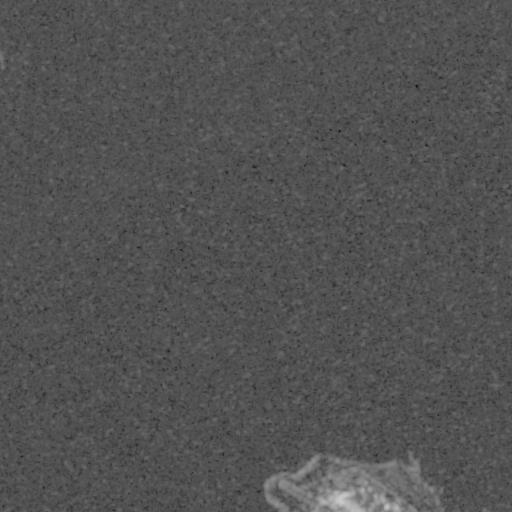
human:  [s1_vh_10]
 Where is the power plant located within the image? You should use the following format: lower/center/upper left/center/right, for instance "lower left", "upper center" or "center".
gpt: The power plant is located in the lower right of the image.
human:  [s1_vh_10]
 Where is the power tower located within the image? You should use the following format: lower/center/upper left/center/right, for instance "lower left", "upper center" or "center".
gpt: The power tower is located in the lower right of the image.
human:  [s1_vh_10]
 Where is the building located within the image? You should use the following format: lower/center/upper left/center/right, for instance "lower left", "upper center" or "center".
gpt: The building is located in the lower right of the image.
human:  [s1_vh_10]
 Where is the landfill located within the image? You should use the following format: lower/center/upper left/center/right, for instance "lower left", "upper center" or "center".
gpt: There is no landfill in the image.

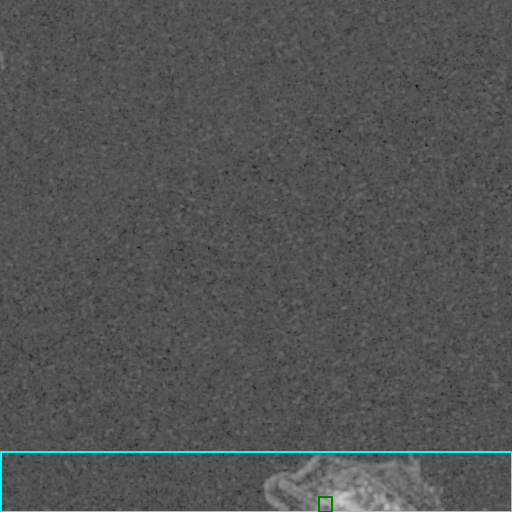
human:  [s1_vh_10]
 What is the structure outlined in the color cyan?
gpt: The structure outlined in cyan is a power plant.
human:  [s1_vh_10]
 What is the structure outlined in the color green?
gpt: The structure outlined in green is a building.
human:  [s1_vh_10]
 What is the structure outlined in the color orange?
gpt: There is no orange outline.